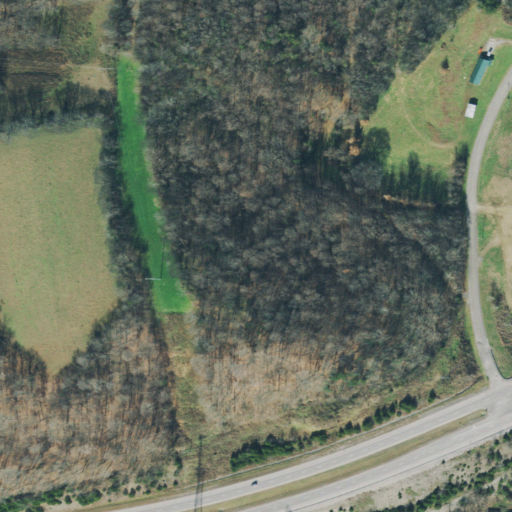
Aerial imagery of mountain in Tennessee named Ingram Hill containing deciduous forest, pasture, medium intensity development, low intensity development, shrub, grassland, high intensity development, open development, and barren land